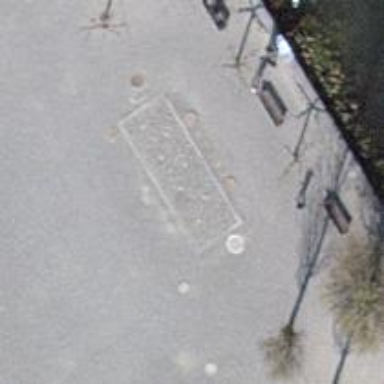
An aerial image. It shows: Splash pad fountain.